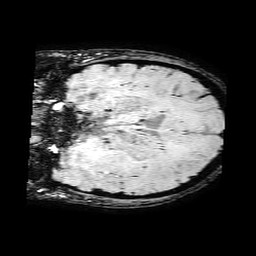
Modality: SWI
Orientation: coronal
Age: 30
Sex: male
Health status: ill
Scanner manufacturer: philips
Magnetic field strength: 3 T
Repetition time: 0.031 s